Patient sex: M
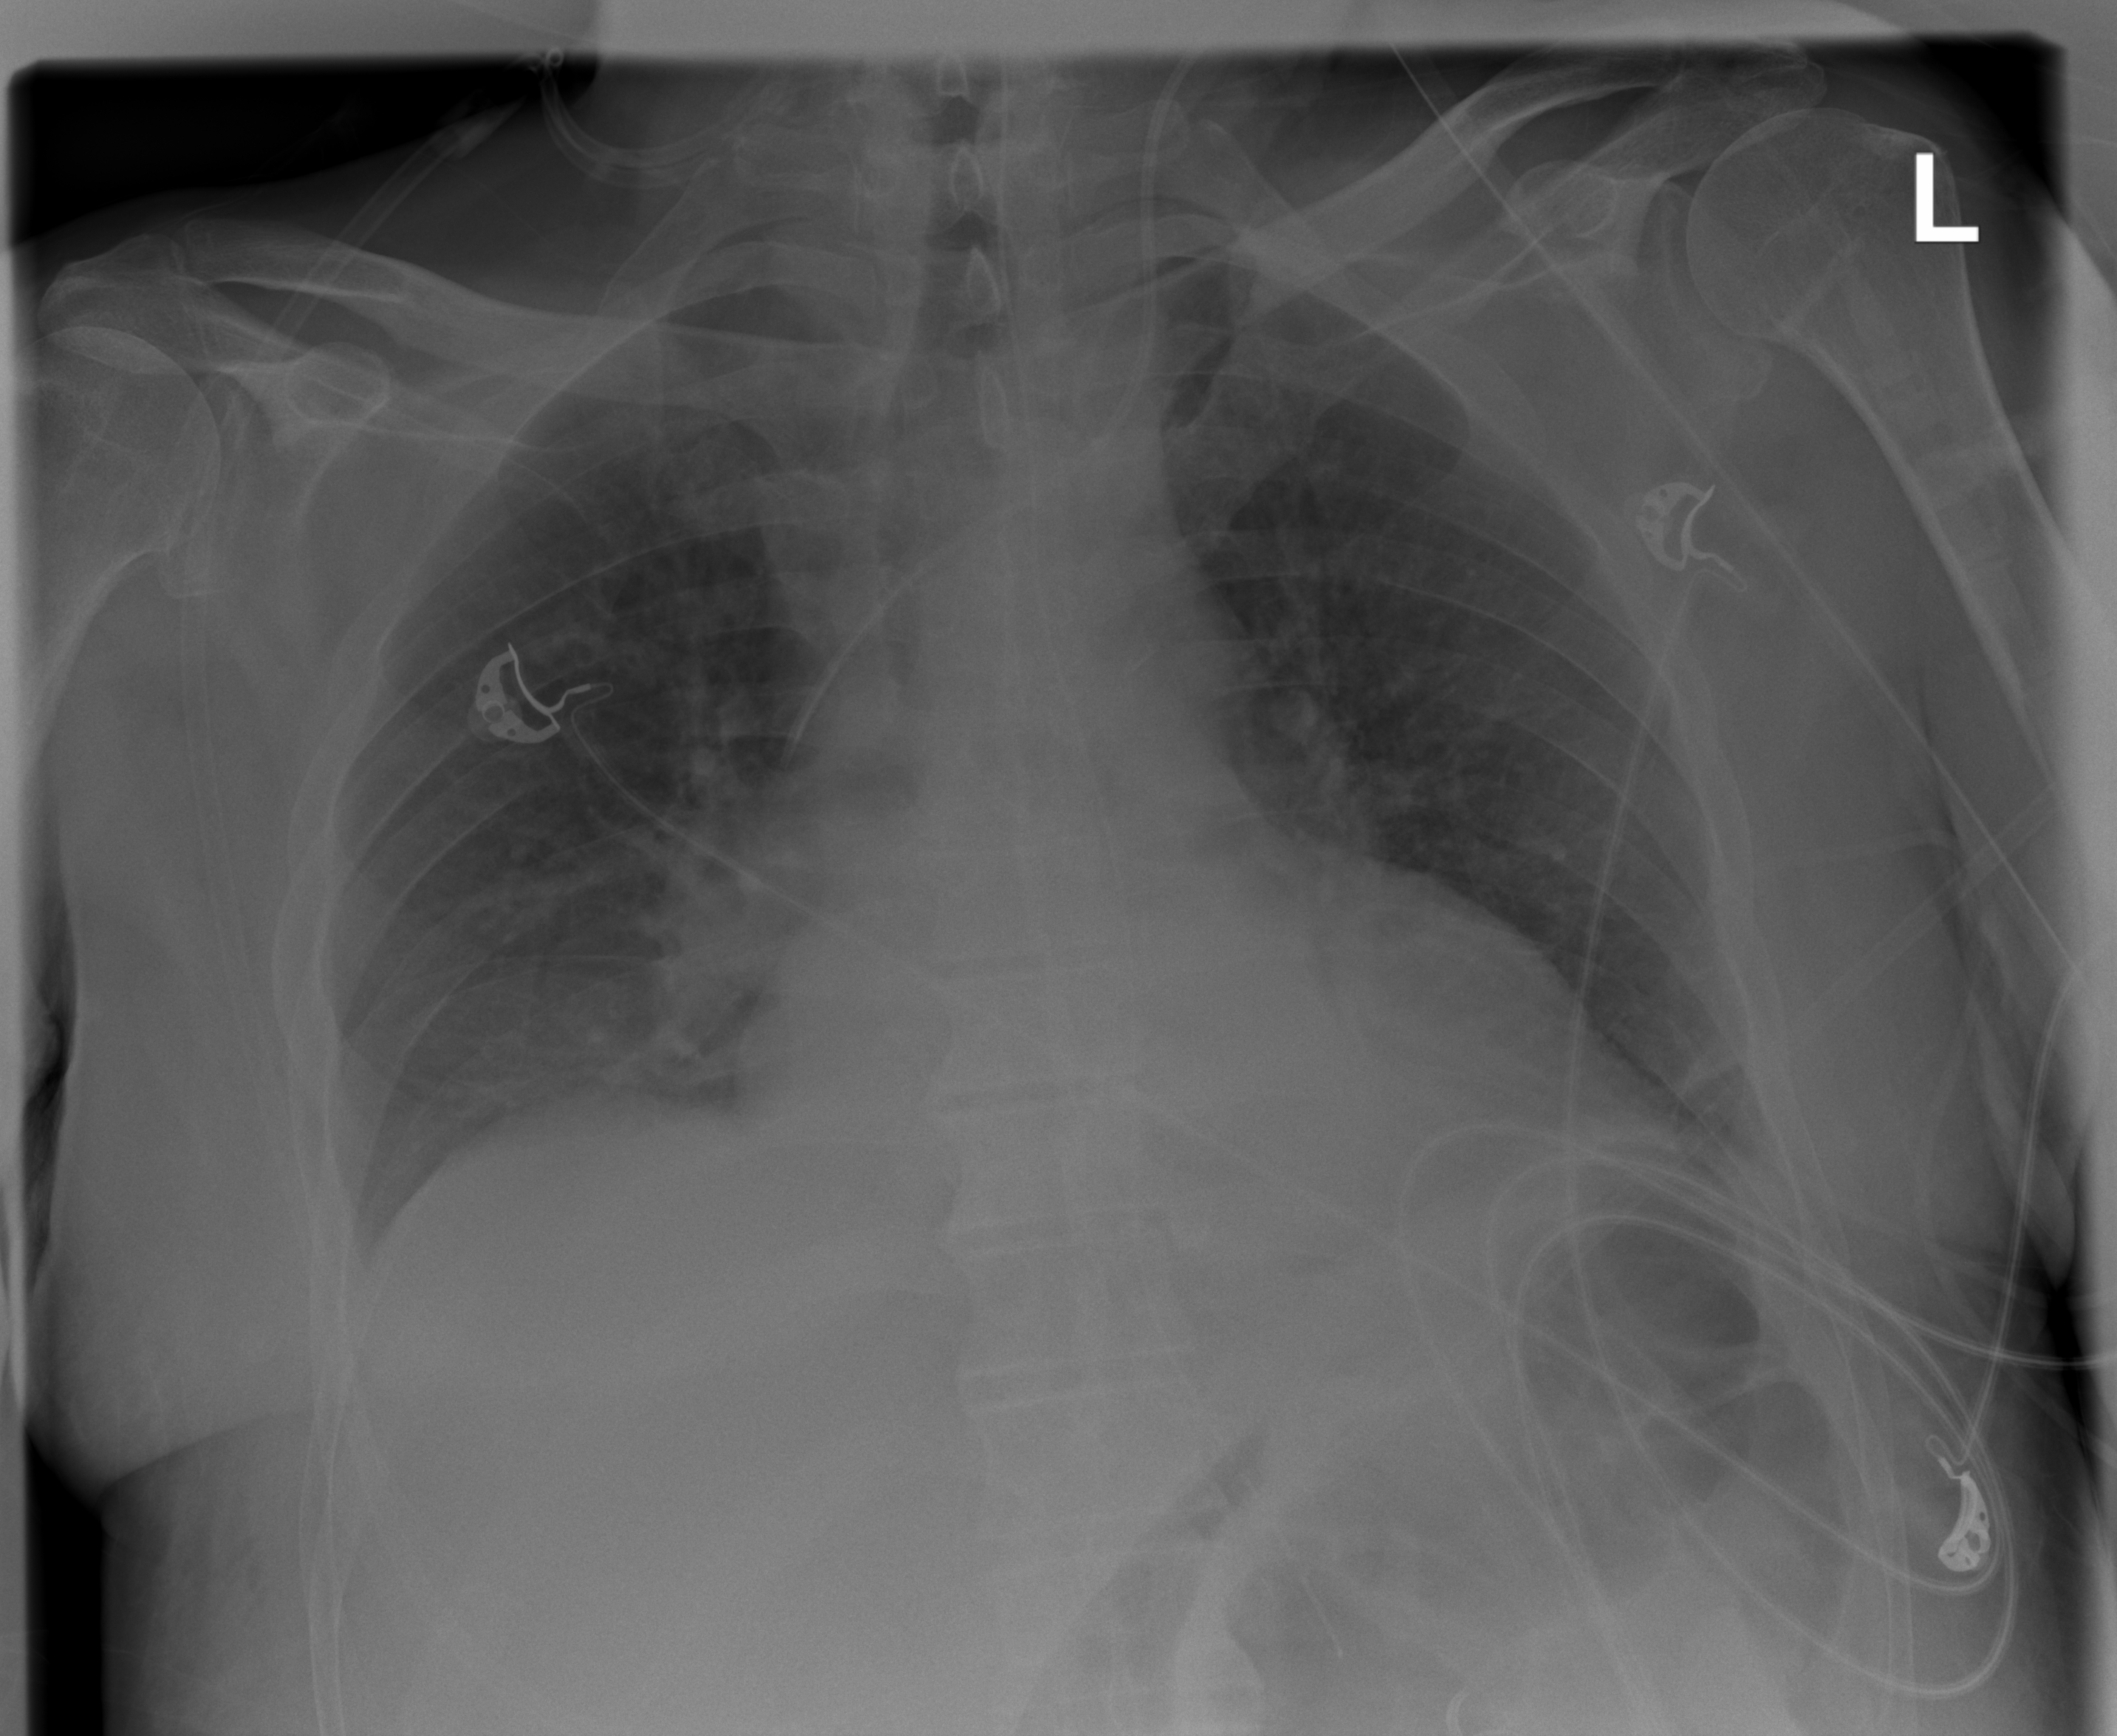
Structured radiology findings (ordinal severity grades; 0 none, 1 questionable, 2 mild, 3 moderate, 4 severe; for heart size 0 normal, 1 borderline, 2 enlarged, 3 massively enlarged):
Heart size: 1
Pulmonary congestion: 0
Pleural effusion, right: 0
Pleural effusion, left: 0
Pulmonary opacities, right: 2
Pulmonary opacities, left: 0
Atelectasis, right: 2
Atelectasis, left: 0